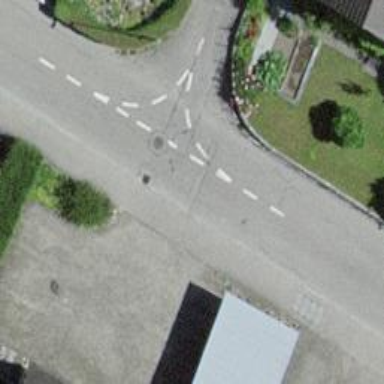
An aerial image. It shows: Residential road with asphalt surface and no sidewalks.